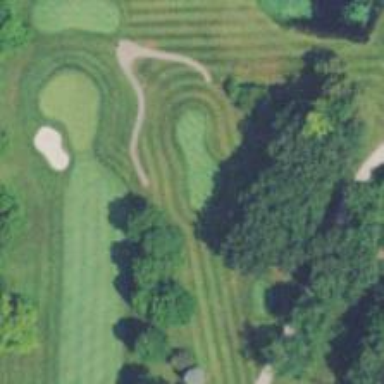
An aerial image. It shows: Golf tee.